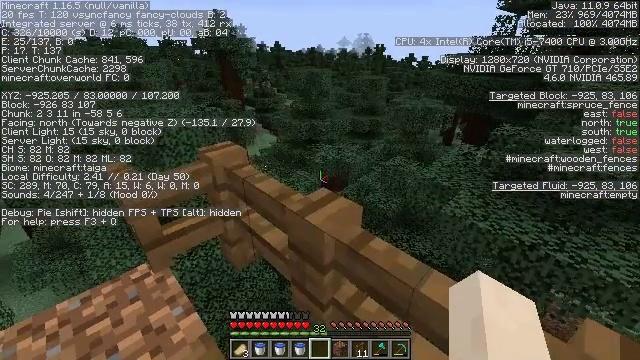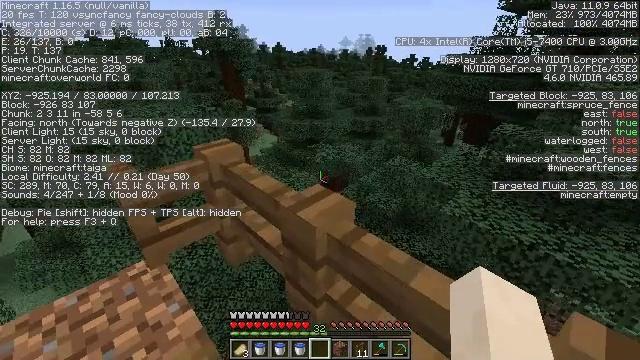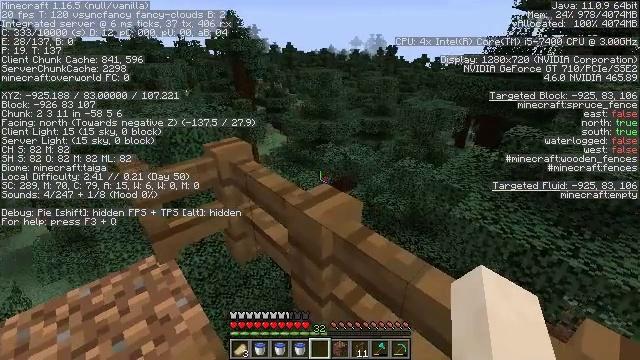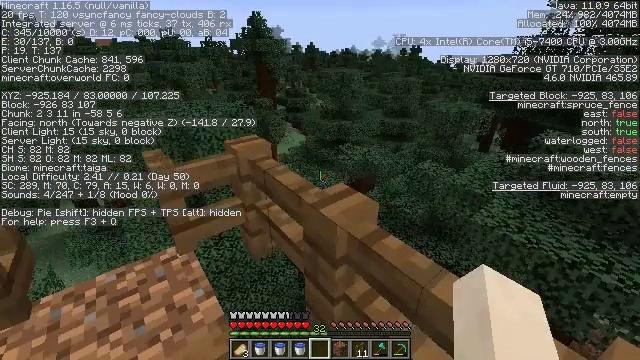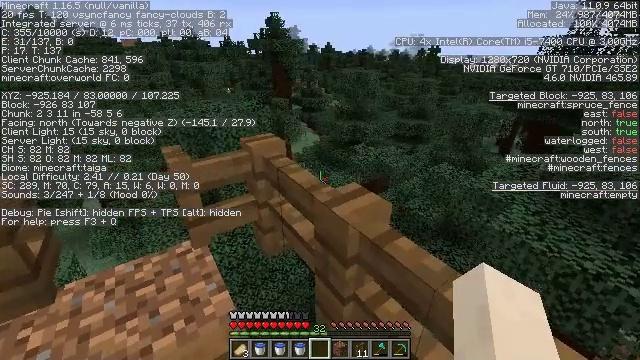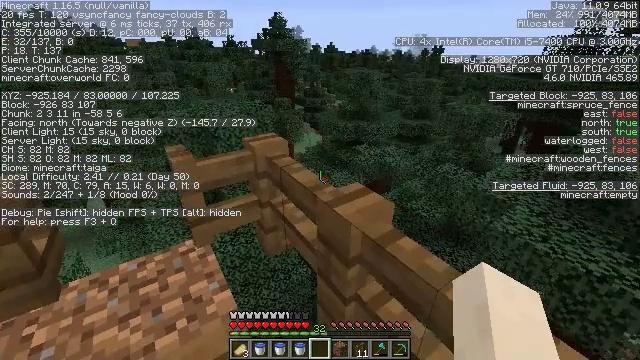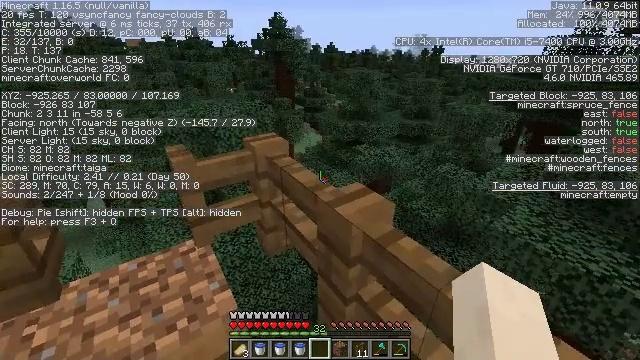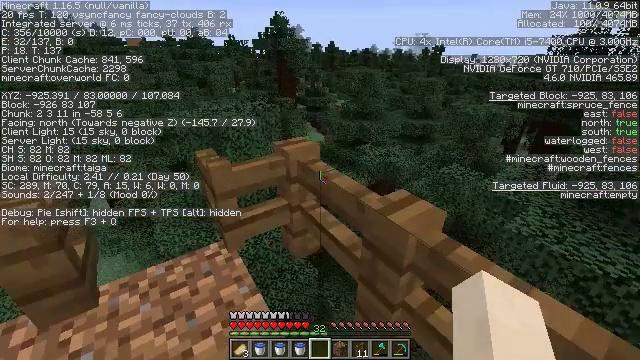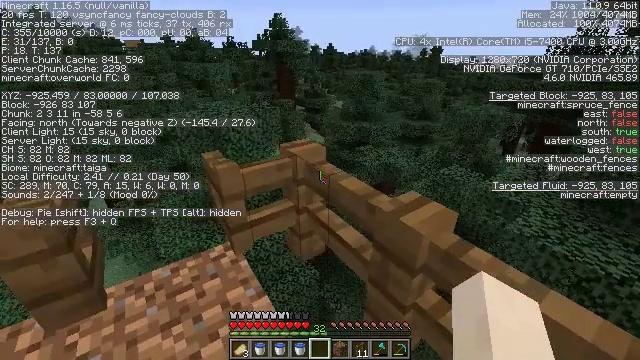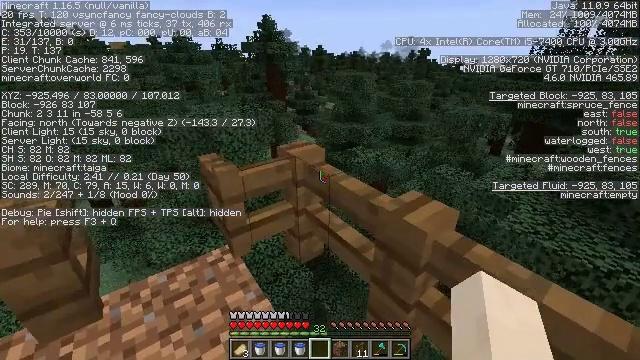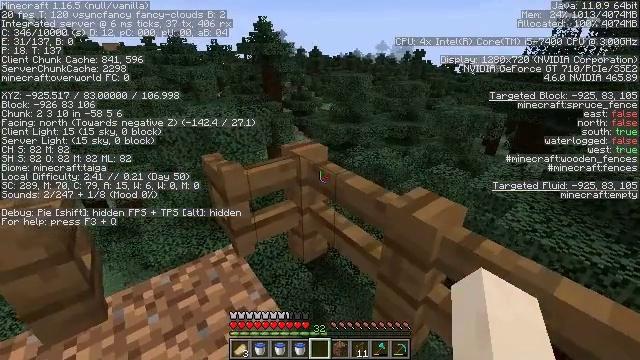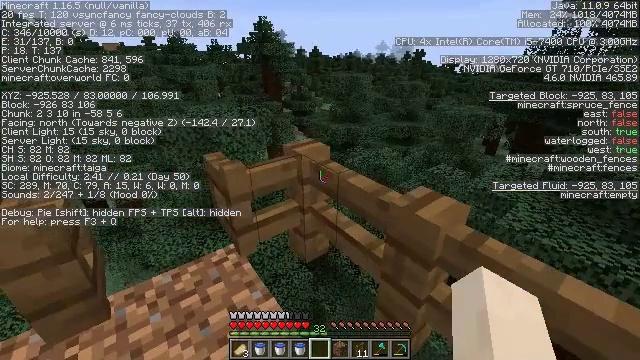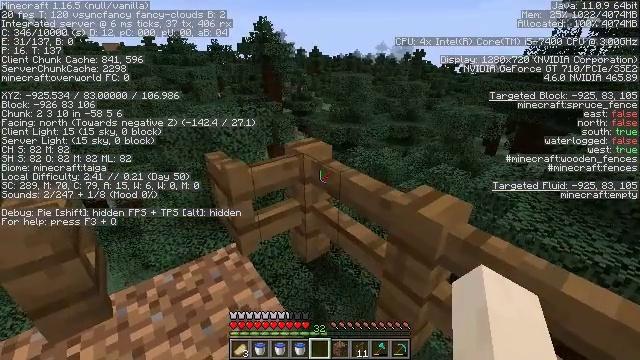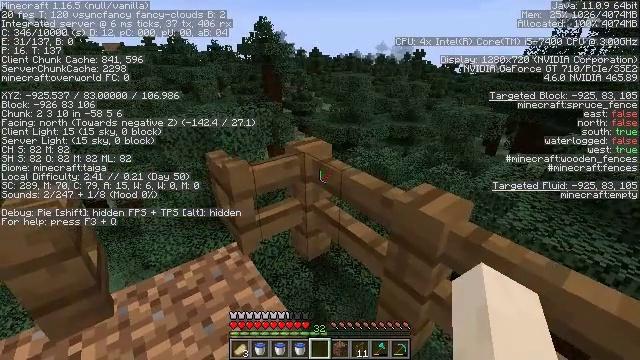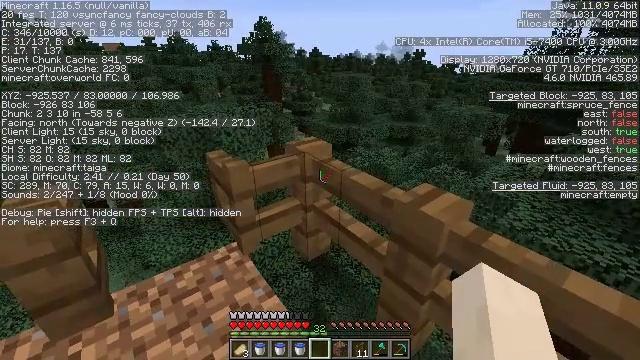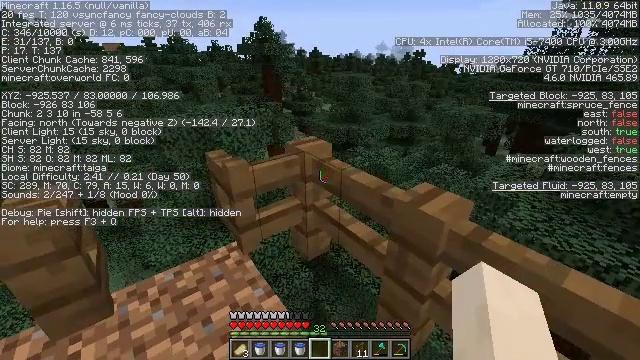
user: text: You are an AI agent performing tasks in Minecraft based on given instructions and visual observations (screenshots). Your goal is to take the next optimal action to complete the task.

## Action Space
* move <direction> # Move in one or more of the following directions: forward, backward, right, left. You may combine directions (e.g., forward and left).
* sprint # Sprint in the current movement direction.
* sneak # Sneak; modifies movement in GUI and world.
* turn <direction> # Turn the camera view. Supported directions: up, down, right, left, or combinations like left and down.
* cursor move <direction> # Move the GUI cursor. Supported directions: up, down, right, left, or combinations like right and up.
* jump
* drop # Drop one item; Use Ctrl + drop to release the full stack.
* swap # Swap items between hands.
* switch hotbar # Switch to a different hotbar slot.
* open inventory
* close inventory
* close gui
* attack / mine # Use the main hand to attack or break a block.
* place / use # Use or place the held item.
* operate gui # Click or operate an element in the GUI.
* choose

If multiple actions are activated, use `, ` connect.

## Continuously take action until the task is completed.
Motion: motion action
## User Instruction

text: Gather spruce fence pieces.
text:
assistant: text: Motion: no_op
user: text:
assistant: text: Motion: turn left
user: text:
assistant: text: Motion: turn left
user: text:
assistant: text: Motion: turn left
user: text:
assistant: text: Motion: no_op
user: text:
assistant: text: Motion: move left
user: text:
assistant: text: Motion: move left
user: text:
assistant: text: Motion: no_op
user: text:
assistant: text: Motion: turn right
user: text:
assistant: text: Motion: no_op
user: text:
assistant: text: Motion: no_op
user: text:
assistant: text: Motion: no_op
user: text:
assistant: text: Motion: no_op
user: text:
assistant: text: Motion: no_op
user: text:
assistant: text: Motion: no_op
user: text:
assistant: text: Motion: no_op
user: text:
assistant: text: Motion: no_op
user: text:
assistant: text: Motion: no_op
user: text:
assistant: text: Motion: no_op
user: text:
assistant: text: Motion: no_op
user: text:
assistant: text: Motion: no_op
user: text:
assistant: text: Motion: turn left
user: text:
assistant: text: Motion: turn left and down
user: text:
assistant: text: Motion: turn left and down
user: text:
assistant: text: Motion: turn left and down
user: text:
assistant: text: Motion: turn left and down
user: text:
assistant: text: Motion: no_op
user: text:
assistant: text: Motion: no_op
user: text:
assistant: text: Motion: no_op
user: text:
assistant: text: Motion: no_op